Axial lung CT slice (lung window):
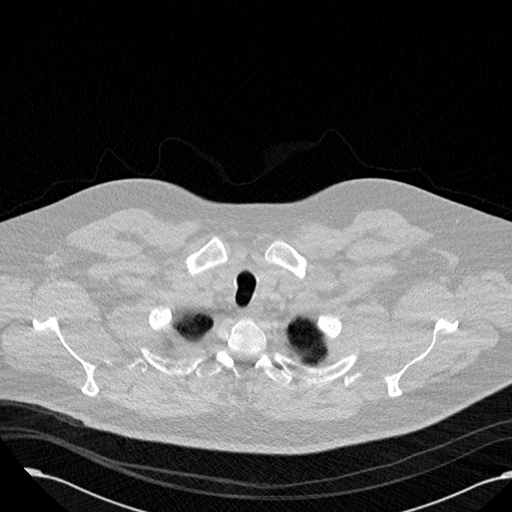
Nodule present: no